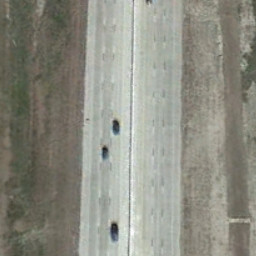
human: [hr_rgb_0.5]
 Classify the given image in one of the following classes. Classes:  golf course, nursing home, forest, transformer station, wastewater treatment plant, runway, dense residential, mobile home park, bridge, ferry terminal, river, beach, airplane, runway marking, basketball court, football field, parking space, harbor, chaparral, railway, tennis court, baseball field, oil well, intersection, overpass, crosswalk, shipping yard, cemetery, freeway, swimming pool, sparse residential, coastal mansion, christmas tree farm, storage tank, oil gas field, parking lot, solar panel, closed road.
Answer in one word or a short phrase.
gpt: freeway